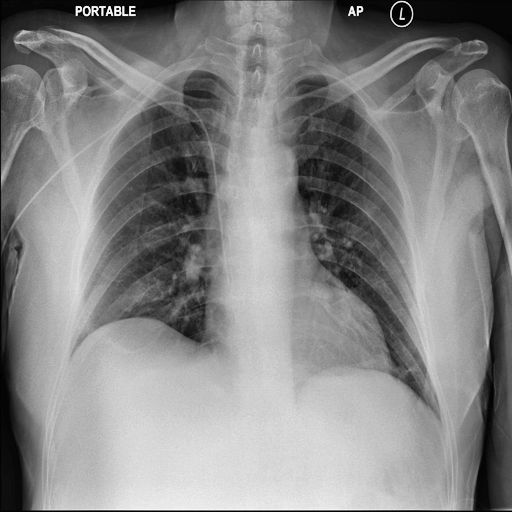
Finding: NORMAL